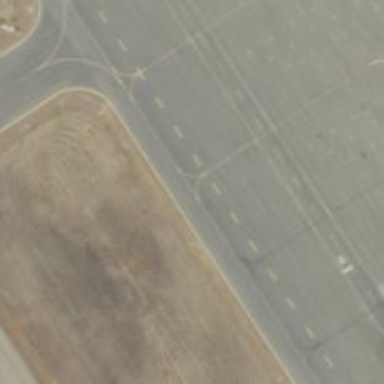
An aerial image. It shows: Image of taxiway at airport.